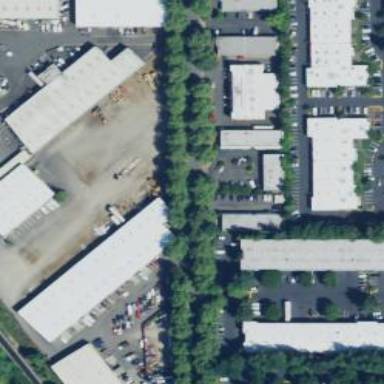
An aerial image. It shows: Industrial building.